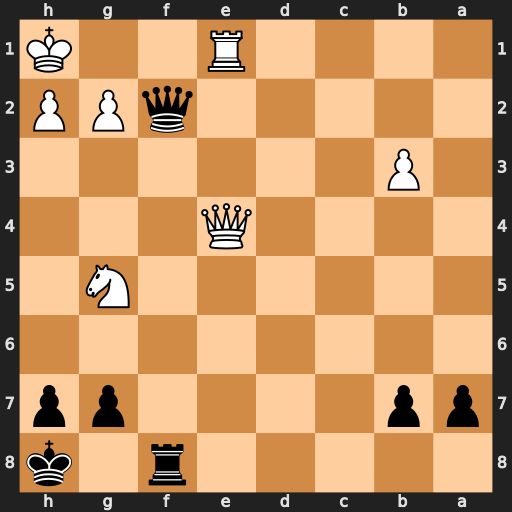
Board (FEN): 5r1k/pp4pp/8/6N1/4Q3/1P6/5qPP/4R2K
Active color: b
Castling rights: -
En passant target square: -
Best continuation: Qf1+ Rxf1 Rxf1#